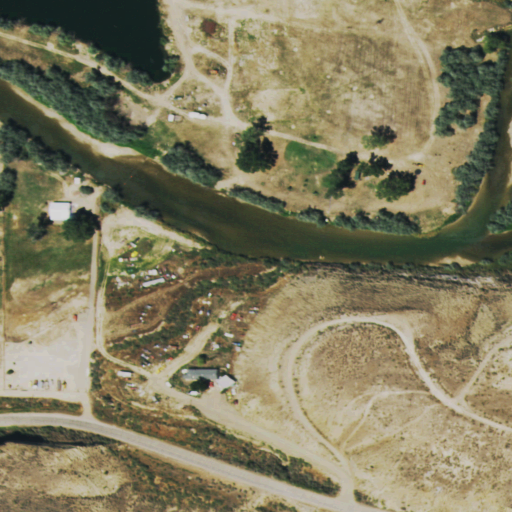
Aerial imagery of valley in Colorado named Little Trujillo Wash containing shrub, woody wetlands, open water, herbaceous wetlands, evergreen forest, open development, medium intensity development, and grassland